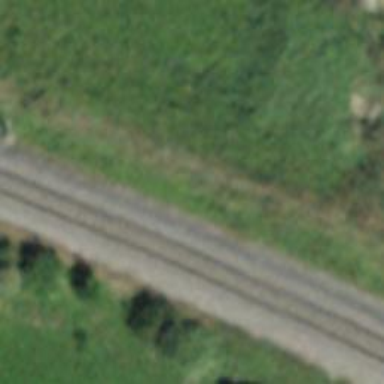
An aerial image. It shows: Narrow-gauge railway track with electrified contact line. The railway has one track.